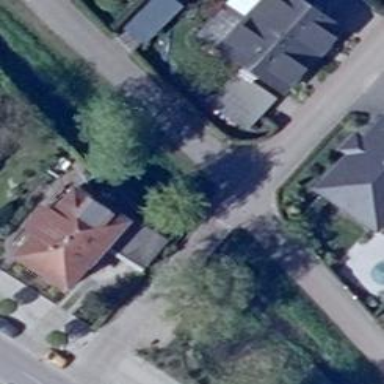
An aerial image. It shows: Living street.